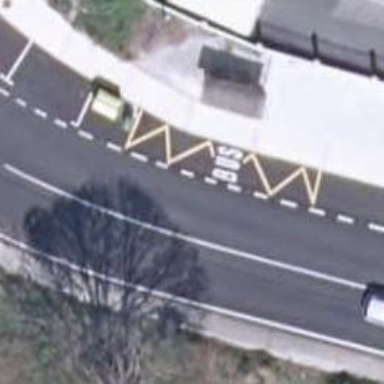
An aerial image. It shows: Bus stop with platform for public transport.